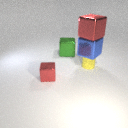
small red metal cube in front of small yellow rubber cylinder